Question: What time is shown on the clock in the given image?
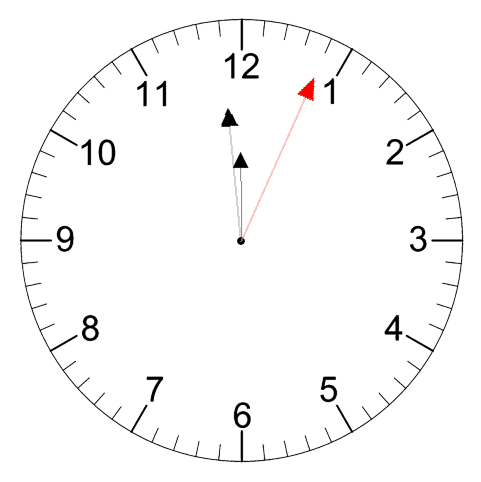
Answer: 11:59:04